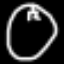
Label: clock